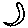
Label: moon